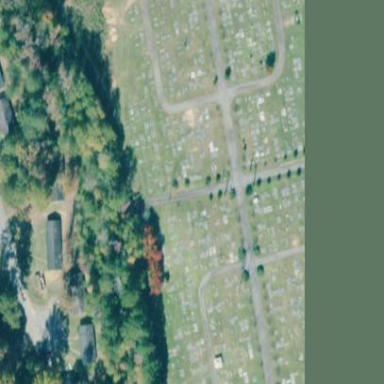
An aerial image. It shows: Cemetery.